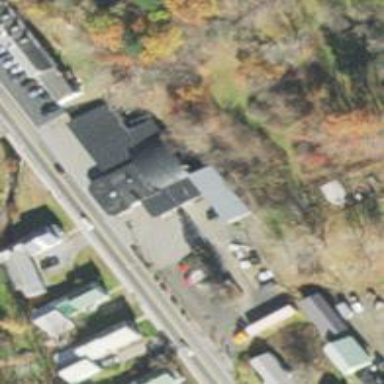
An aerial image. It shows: Post office.